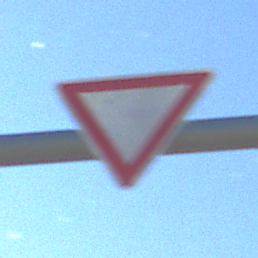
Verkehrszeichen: VorfahrtGewaehren
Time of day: Night
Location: Outdoor (Nature)
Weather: PartlyCloudy
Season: NotSpecified
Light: Natural